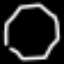
Label: octagon